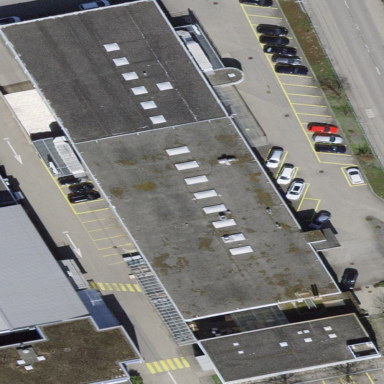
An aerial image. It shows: Industrial building.